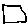
Label: square